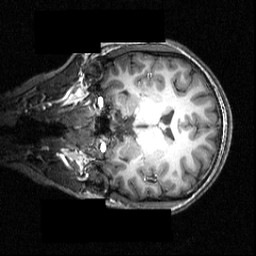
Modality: T1w
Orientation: coronal
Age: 19
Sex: female
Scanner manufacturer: siemens
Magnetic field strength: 3.951 T
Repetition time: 1.5 s
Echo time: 0.00335 s